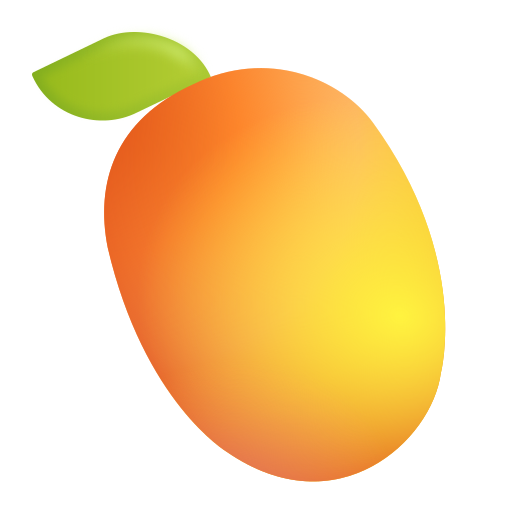
mango color